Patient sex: M
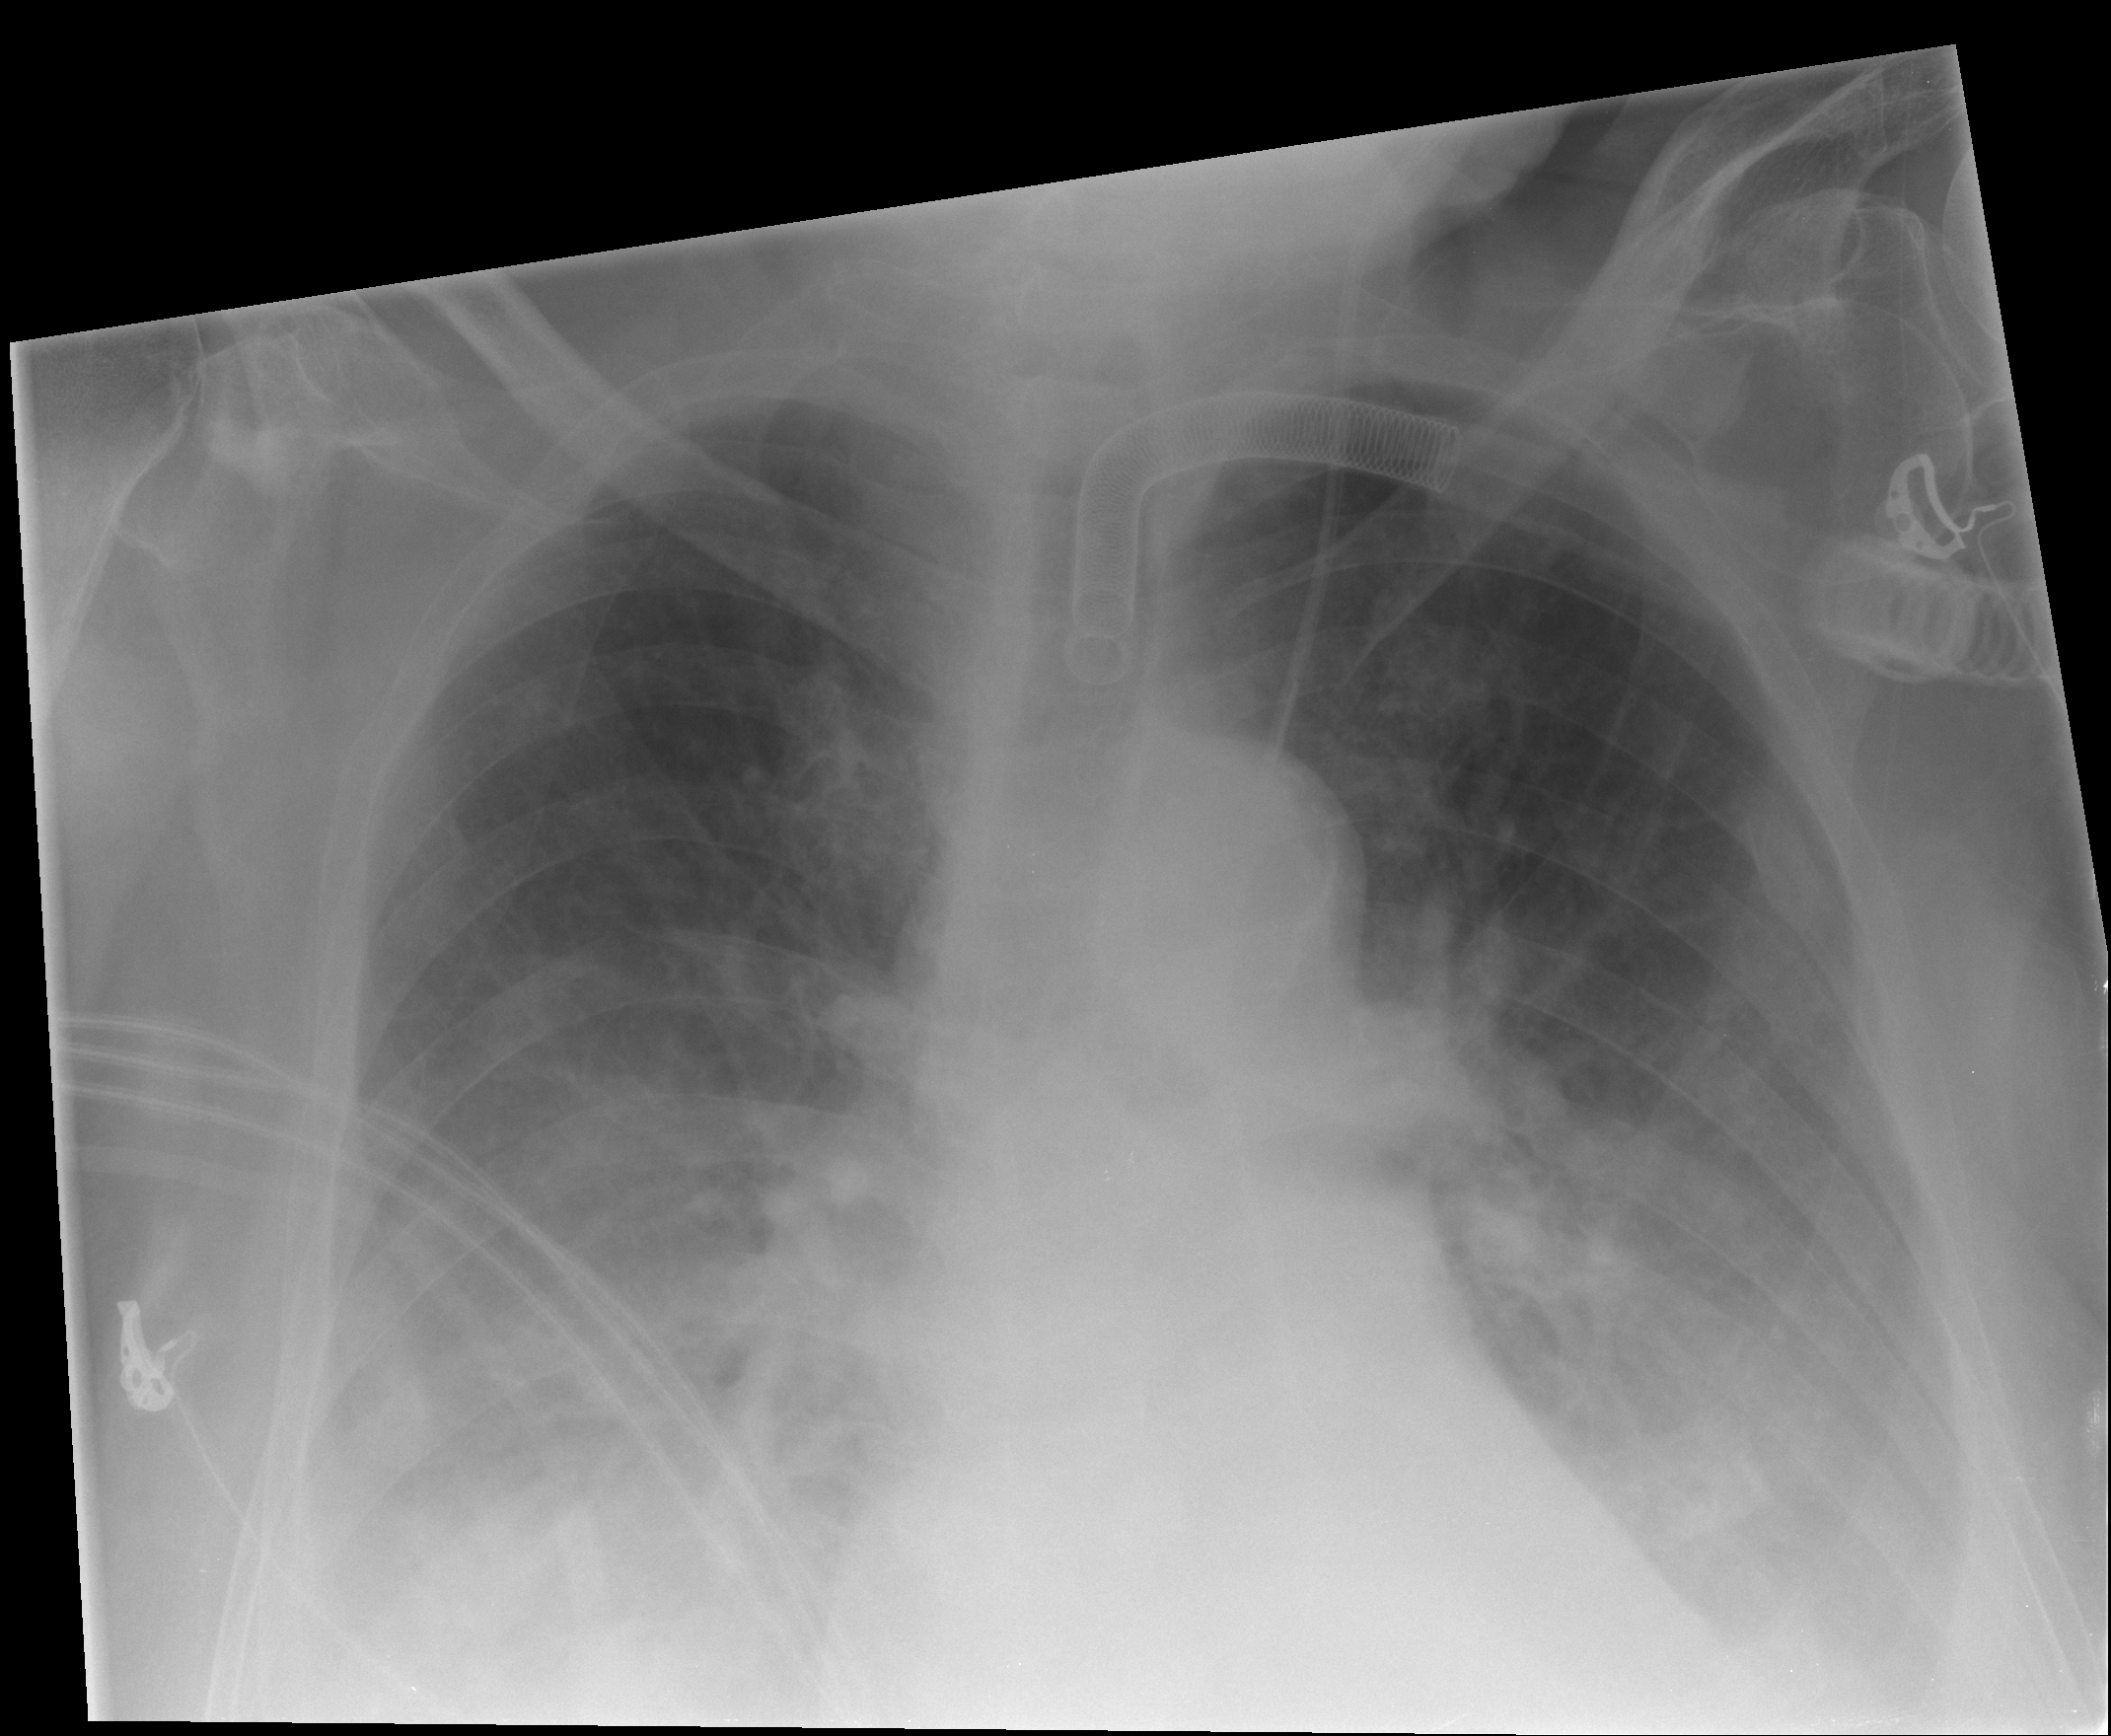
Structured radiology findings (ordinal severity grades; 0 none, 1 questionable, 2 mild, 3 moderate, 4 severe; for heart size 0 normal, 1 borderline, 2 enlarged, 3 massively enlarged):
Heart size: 2
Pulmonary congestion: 3
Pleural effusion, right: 3
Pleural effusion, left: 2
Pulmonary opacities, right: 3
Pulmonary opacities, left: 2
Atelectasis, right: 3
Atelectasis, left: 3